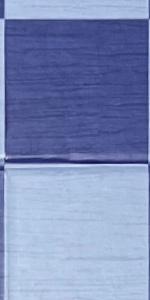
Label: Empty